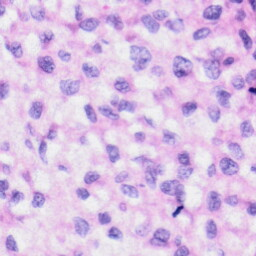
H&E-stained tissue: Liver